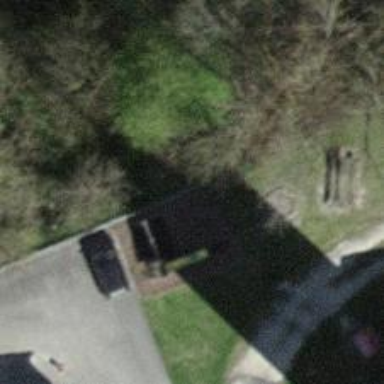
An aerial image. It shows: Gate.